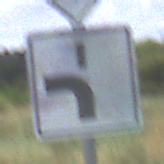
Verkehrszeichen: VerlaufVorfahrtsstrasse5
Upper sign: Vorfahrtsstrasse
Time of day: Midday
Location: Outdoor (Nature)
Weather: PartlyCloudy
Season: NotSpecified
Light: Natural